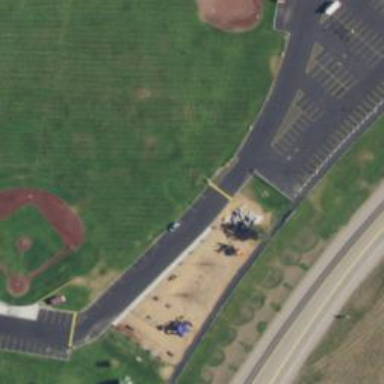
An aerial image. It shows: Playground with woodchips surface.